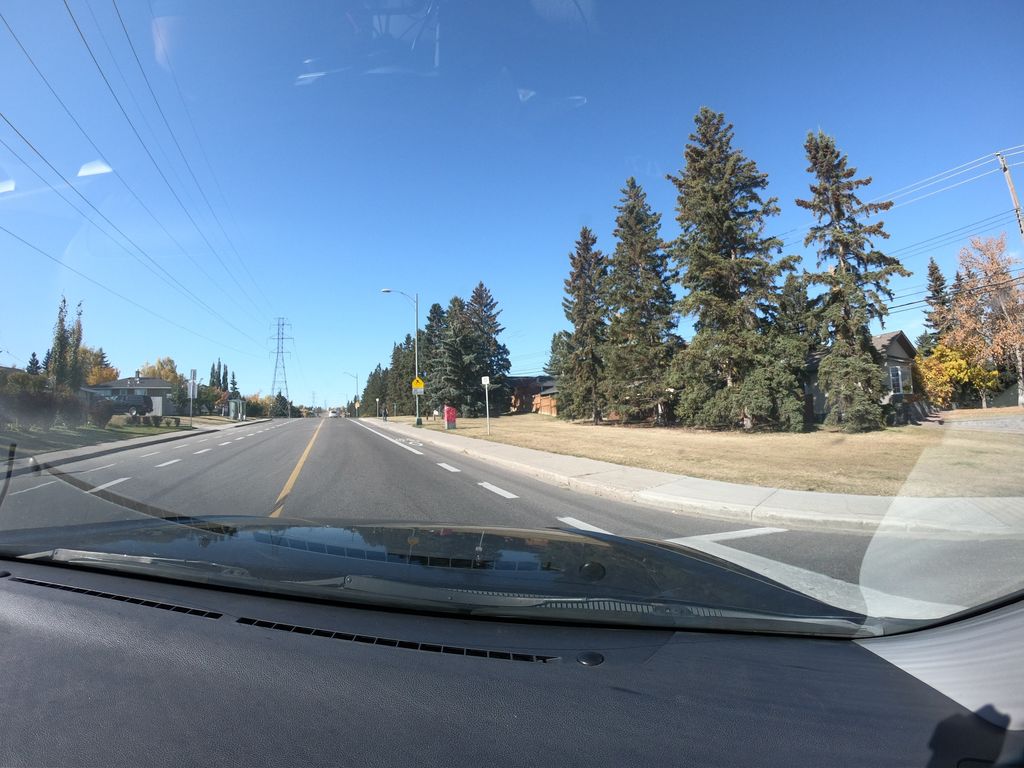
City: calgary